Question: I have a complex query:
'''
SELECT DISTINCT ON (delivery.id)
delivery.id, dl_processing.pid
FROM mailer.mailer_message_recipient_rel AS delivery
JOIN mailer.mailer_message AS message ON delivery.message_id = message.id
JOIN mailer.mailer_message_recipient_rel_log AS dl_processing ON dl_processing.rel_id = delivery.id AND dl_processing.status = 1000
-- LEFT JOIN mailer.mailer_recipient AS r ON delivery.email = r.email
JOIN mailer.mailer_mailing AS mailing ON message.mailing_id = mailing.id
WHERE
NOT EXISTS (SELECT dl_finished.id FROM mailer.mailer_message_recipient_rel_log AS dl_finished WHERE dl_finished.rel_id = delivery.id AND dl_finished.status <> 1000) AND
dl_processing.date <= NOW() - (36000 * INTERVAL '1 second') AND
NOT EXISTS (SELECT ml.id FROM mailer.mailer_message_log AS ml WHERE ml.message_id = message.id) AND
-- (r.times_bounced < 5 OR r.times_bounced IS NULL) AND
NOT EXISTS (SELECT ur.id FROM mailer.mailer_unsubscribed_recipient AS ur WHERE ur.email = delivery.email AND ur.list_id = mailing.list_id)
ORDER BY delivery.id, dl_processing.id DESC
LIMIT 1000;
'''
It is running very slowly, and the reason seems to be that Postgres is consistently avoiding using merge joins in its query plan despite me having all the indices that I would need for this. It looks really depressing:
<URL>

<URL>
Why would this happen? How do I troubleshoot such an issue?
---
with @wildplasser's help I have reworked the query to fix performance (while changing its semantics somewhat):
'''
SELECT delivery.id, dl_processing.pid
FROM mailer.mailer_message_recipient_rel AS delivery
JOIN mailer.mailer_message AS message ON delivery.message_id = message.id
JOIN mailer.mailer_message_recipient_rel_log AS dl_processing ON dl_processing.rel_id = delivery.id AND dl_processing.status in (1000, 2, 5) AND dl_processing.date <= NOW() - (36000 * INTERVAL '1 second')
LEFT JOIN mailer.mailer_recipient AS r ON delivery.email = r.email
WHERE
(r.times_bounced < 5 OR r.times_bounced IS NULL) AND
NOT EXISTS (SELECT dl_other.id FROM mailer.mailer_message_recipient_rel_log AS dl_other WHERE dl_other.rel_id = delivery.id AND dl_other.id > dl_processing.id) AND
NOT EXISTS (SELECT ml.id FROM mailer.mailer_message_log AS ml WHERE ml.message_id = message.id) AND
NOT EXISTS (SELECT ur.id FROM mailer.mailer_unsubscribed_recipient AS ur JOIN mailer.mailer_mailing AS mailing ON message.mailing_id = mailing.id WHERE ur.email = delivery.email AND ur.list_id = mailing.list_id)
ORDER BY delivery.id
LIMIT 1000
'''
It now runs well, but the query plan still sports these horrible nested loop joins <_<:
<URL>
I would still like to know why that is.
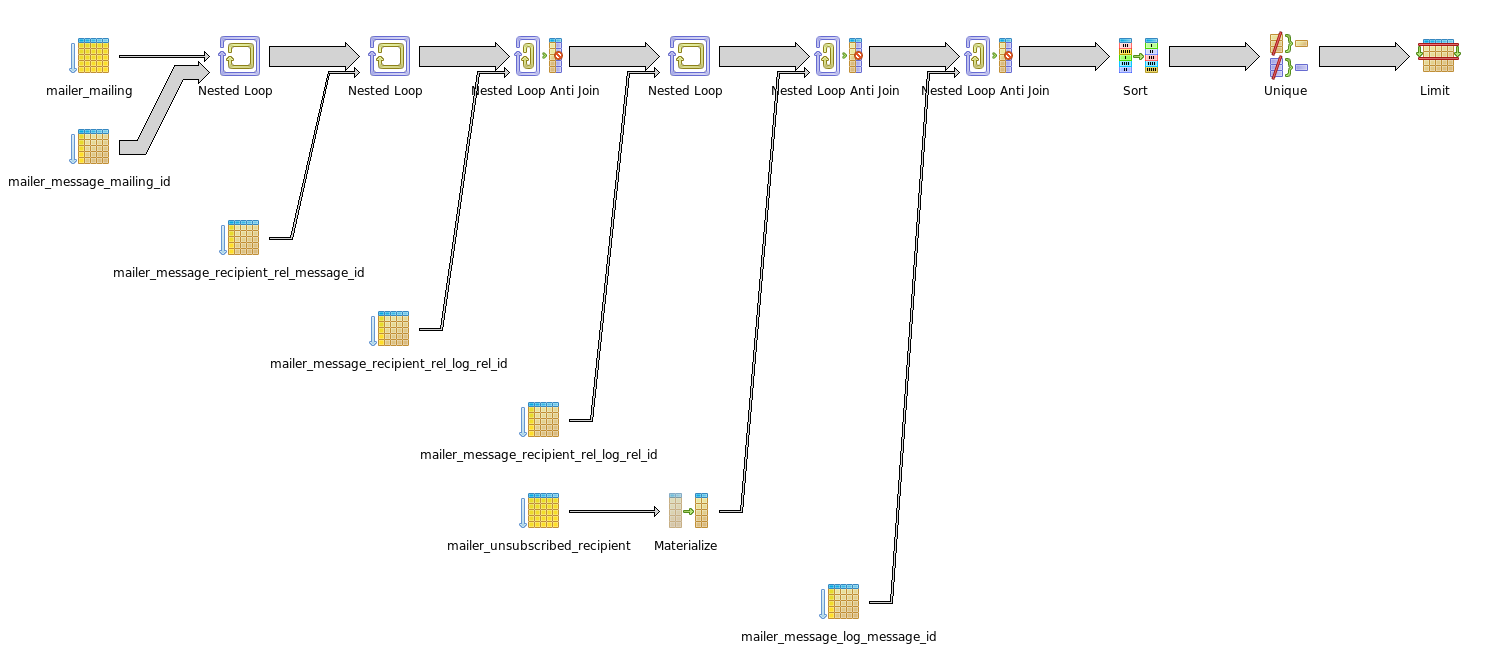
Answer: The reason is that Postgres is actually doing the right thing, and I suck at math. Suppose table A has N rows, and table B has M rows, and they are being joined via a column that they both have a B-tree index for. Then the following is true:
- 'ORDER'-
So basically despite being associated with the merge sort, which we all love, merge join
The reason why my first query was so slow was because it had to perform sort before applying limit, and it was also bad in many other ways. After applying @wildplasser's suggestions, I managed to reduce the number of (still expensive) nested loops and also allow for limit to be taken without a sort, thus ensuring that Postgres most likely won't need to run the outer scan to its completition, which is where I derive the bulk of performance gains from.